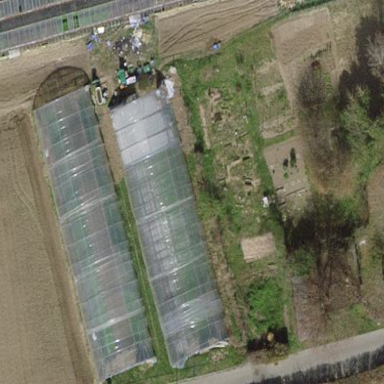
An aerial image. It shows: Greenhouse.